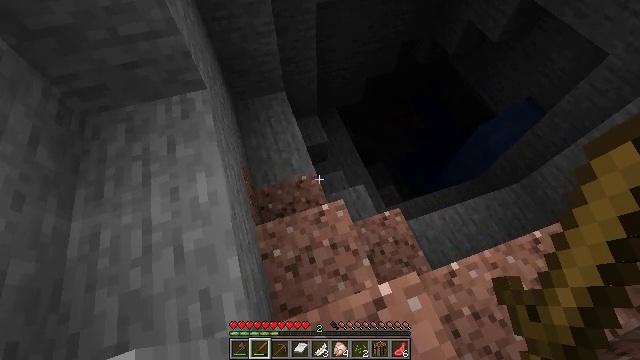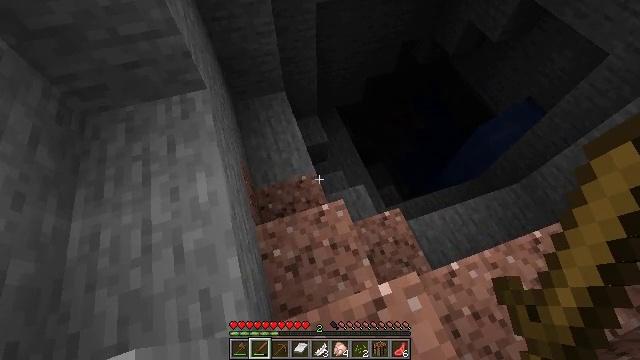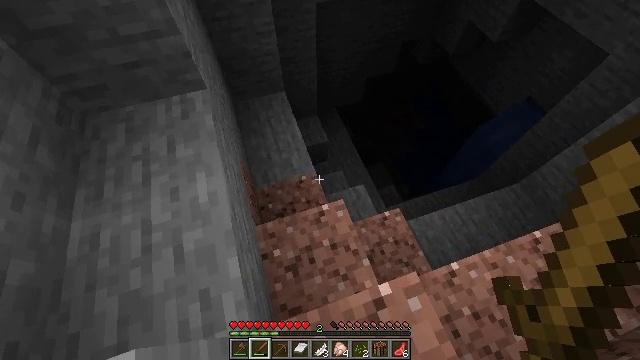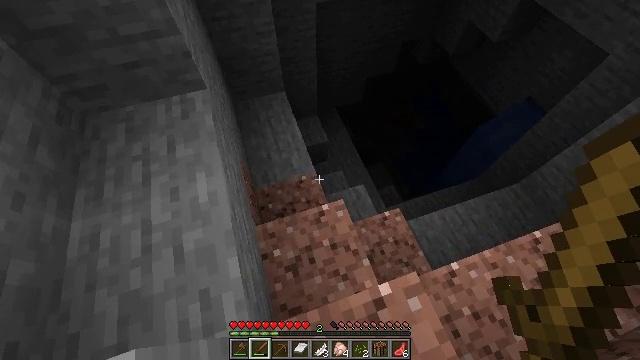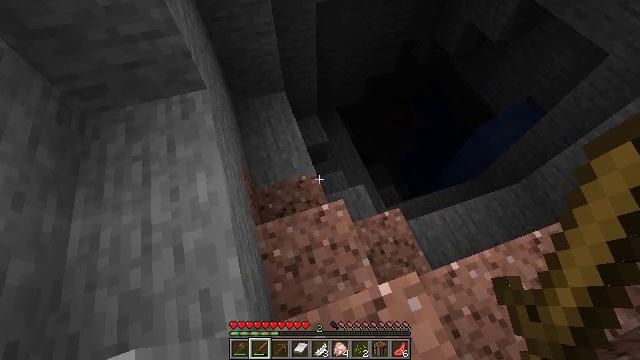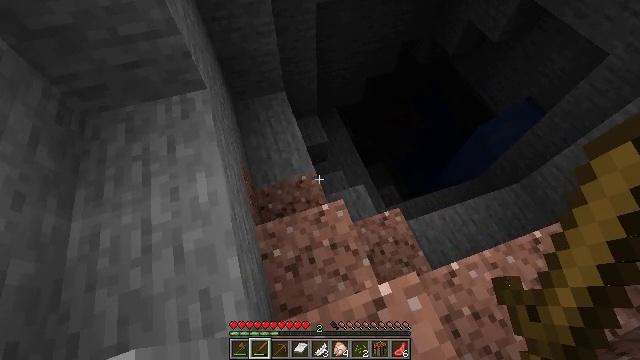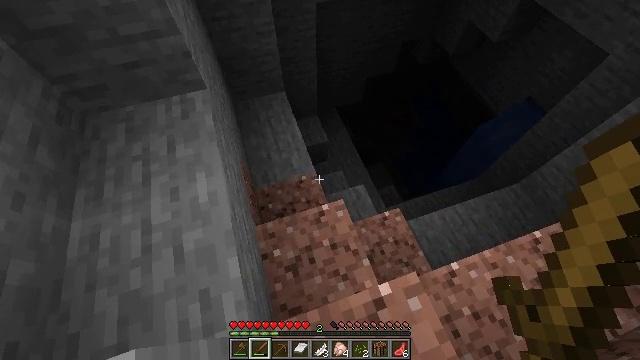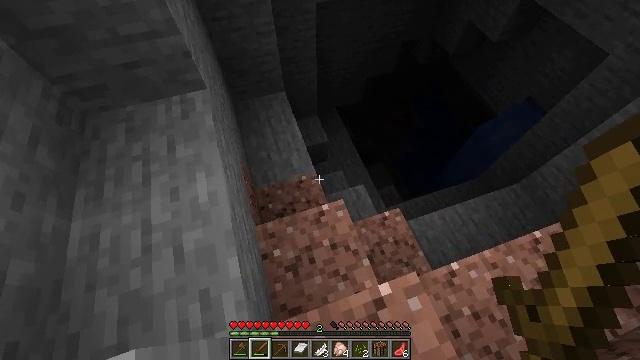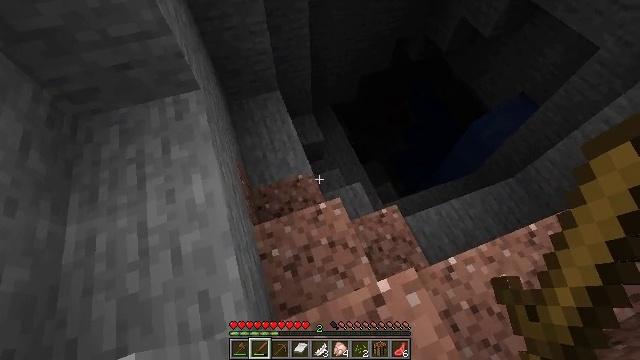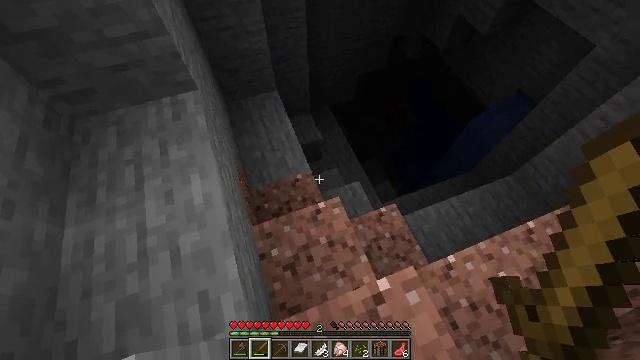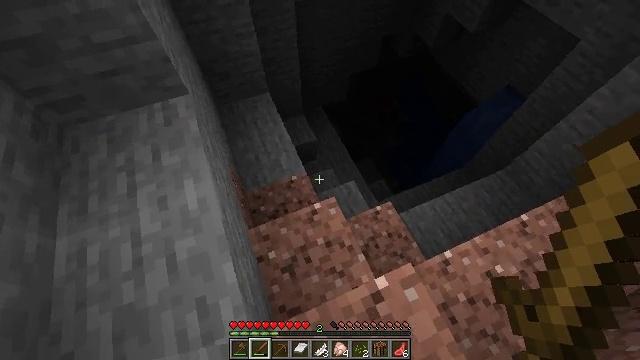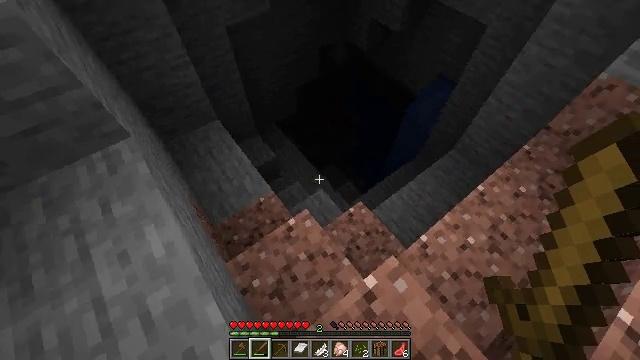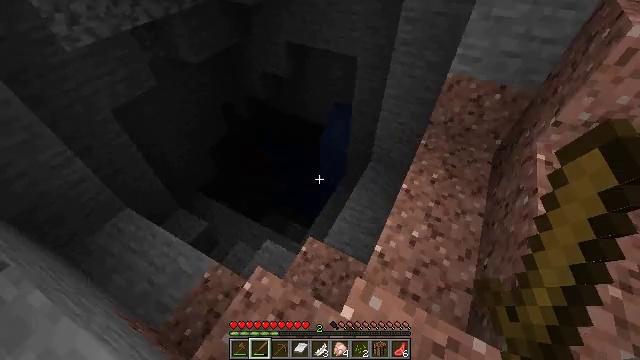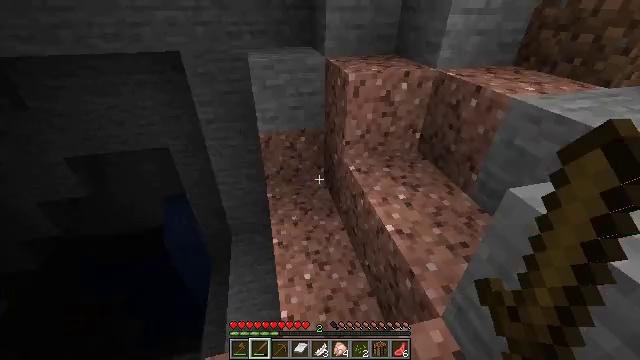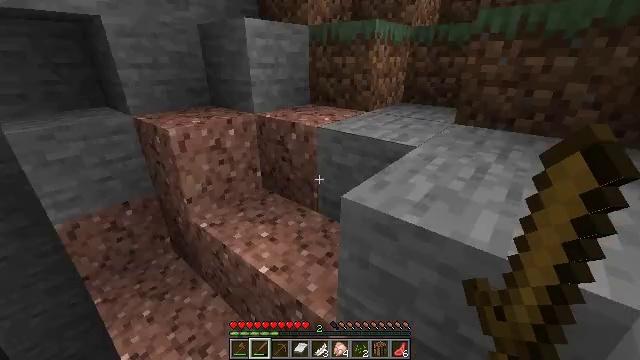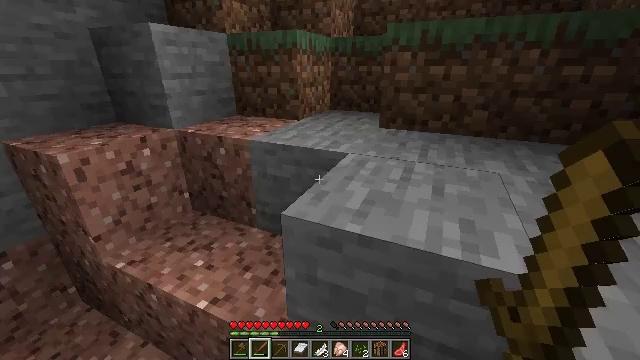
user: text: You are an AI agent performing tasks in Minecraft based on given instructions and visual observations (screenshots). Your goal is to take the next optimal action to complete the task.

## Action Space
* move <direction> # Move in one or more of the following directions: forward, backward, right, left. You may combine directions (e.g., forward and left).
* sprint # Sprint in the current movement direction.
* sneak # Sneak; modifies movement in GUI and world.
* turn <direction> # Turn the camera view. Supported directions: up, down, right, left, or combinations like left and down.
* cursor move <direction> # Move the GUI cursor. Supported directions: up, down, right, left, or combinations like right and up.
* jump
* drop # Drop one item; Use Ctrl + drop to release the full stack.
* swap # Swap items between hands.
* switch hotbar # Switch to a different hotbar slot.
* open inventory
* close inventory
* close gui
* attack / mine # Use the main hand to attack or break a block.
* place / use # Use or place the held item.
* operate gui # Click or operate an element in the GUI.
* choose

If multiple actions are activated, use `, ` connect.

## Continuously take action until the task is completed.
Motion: motion action
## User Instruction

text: Collect the large fern.
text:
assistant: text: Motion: no_op
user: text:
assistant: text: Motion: no_op
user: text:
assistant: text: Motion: no_op
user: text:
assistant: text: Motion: no_op
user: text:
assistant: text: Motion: no_op
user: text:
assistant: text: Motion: no_op
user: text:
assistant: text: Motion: no_op
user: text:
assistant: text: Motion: turn right
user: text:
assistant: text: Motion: no_op
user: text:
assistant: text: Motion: turn right
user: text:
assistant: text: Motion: turn right and up
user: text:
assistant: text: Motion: turn right and up
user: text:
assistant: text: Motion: turn right and up
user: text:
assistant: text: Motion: turn right and up
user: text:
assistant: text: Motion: move forward, turn right and up
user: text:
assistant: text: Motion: move forward, turn right
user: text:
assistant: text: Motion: move forward
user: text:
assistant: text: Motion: move forward, turn right
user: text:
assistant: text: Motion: move forward, turn right and up
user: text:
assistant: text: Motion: move forward, turn right and up, jump
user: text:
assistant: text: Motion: move forward, turn right, jump
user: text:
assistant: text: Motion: move forward, jump
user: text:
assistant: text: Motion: move forward, jump
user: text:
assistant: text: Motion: move forward, jump
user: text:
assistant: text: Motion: move forward
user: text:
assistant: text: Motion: move forward, turn left and down
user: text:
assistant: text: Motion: move forward, turn left and down
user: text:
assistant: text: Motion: move forward and move left
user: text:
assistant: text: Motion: move forward and move left
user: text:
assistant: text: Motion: move forward and move left